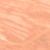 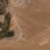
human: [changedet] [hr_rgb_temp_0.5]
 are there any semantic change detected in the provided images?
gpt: A residence was edified.